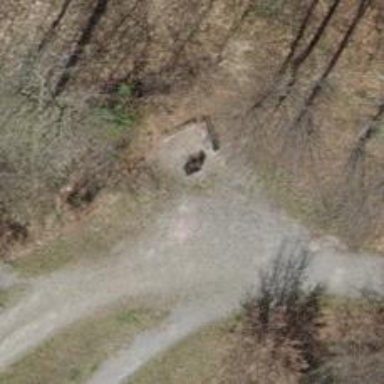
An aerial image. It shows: Brown bench.